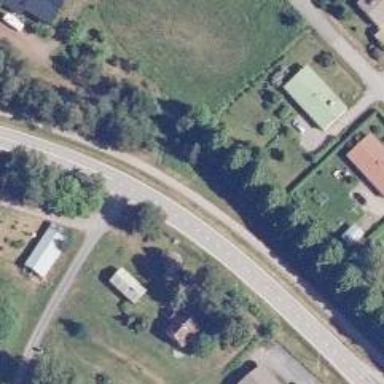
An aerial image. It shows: Asphalt cycleway.